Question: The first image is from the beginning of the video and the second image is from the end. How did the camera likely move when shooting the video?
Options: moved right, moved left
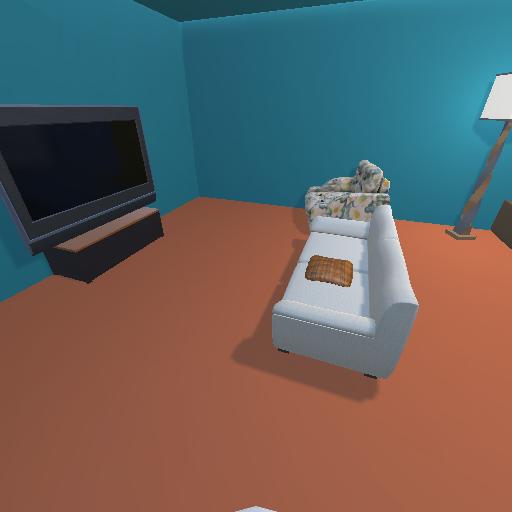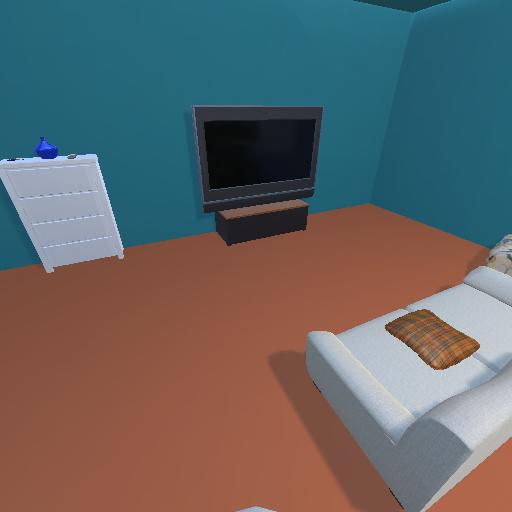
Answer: moved right